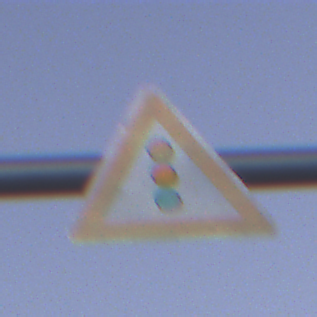
Verkehrszeichen: Lichtzeichenanlage
Umgebung: Outdoor, Nature
Tageszeit: Dusk
Wetter: Clear
Licht: Natural
Jahreszeit: NotSpecified
Kontrast: LowContrast